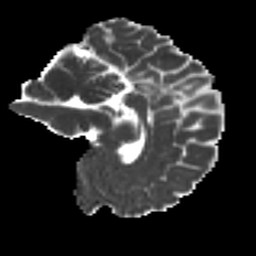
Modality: MD
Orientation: sagittal
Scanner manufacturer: ge
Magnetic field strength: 3 T
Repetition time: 7.8 s
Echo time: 0.0606 s